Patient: sex F, age 58
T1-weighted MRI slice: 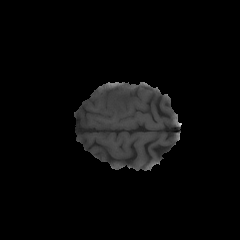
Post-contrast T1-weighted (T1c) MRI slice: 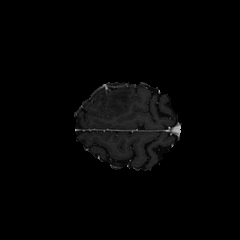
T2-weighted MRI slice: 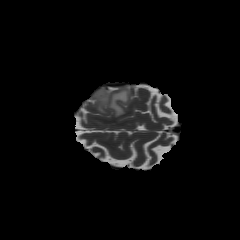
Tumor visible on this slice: yes
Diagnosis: Glioblastoma, IDH-wildtype
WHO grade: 4